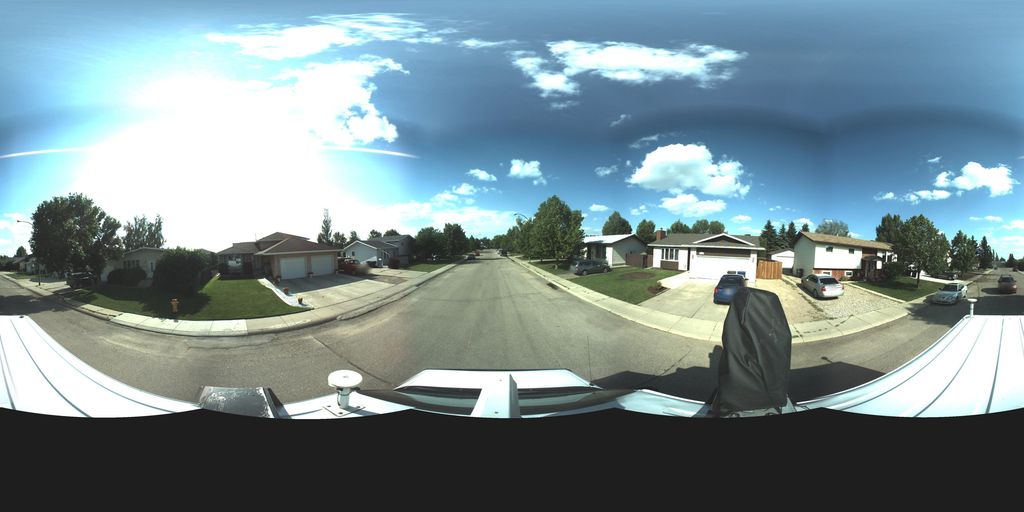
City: saskatoon